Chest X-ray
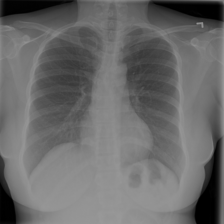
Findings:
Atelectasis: negative
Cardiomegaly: negative
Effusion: negative
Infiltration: negative
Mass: negative
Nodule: negative
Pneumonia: negative
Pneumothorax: negative
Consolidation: negative
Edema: negative
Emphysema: negative
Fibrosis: negative
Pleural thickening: negative
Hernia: negative